Aerial crown-view tile of a tropical tree (Barro Colorado Island, Panama), acquired 20241216:
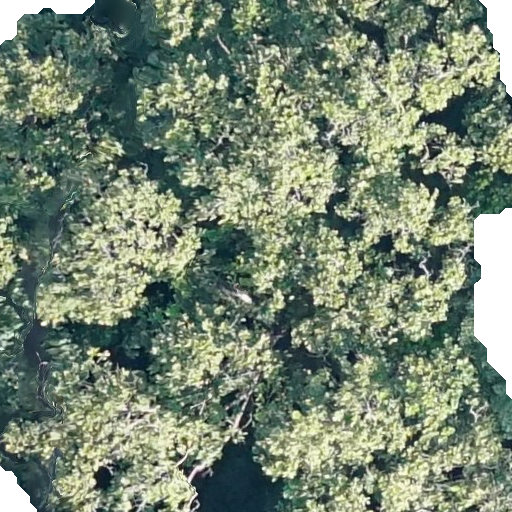
Species: Anacardium excelsum
GBIF accepted scientific name: Anacardium excelsum
Crown area: 440.292 m²